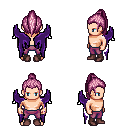
a pixel art fantasy rpg character, male body template, human, light skin, purple wings, magenta pants, pink long topknot hairstyle, maroon shoes, four views (front, back, left, right), 2x2 character sprite sheet, small pixel art, hard edges, no anti-aliasing